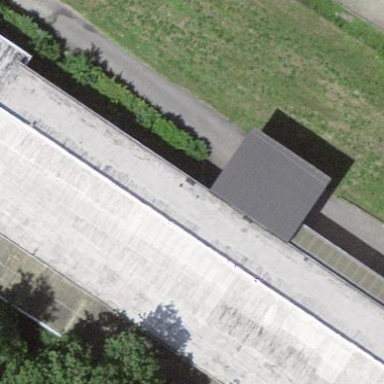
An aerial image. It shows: Industrial building.